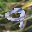
Label: 9